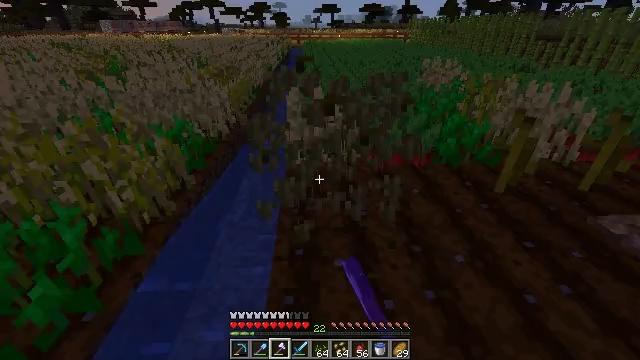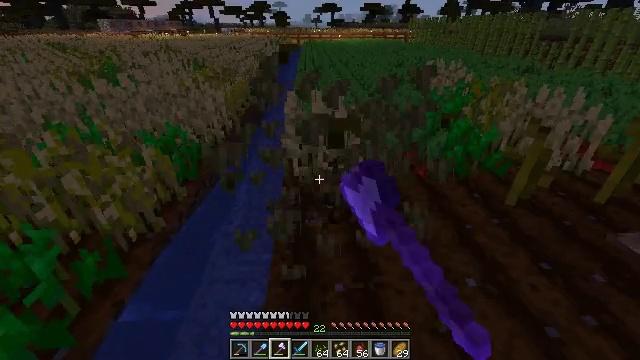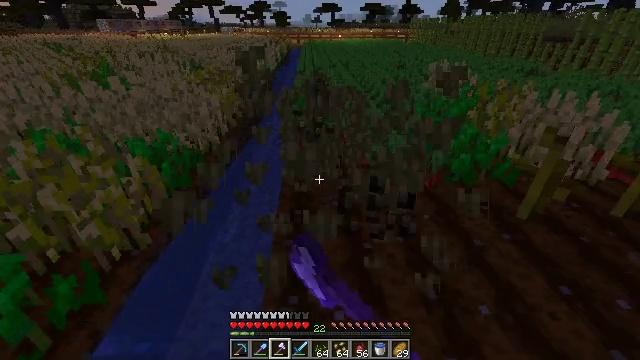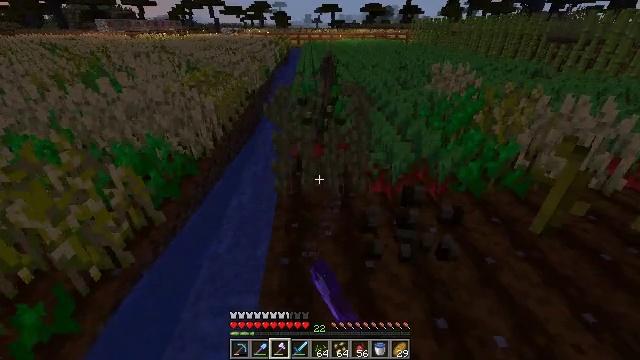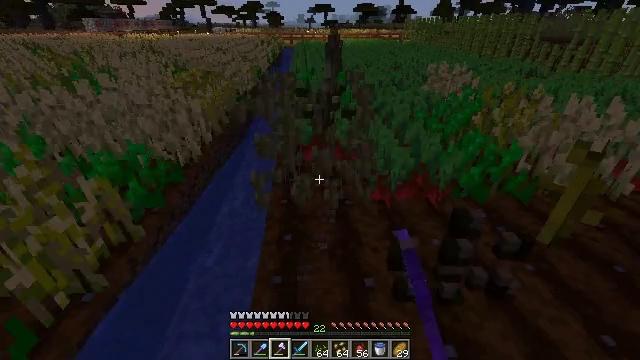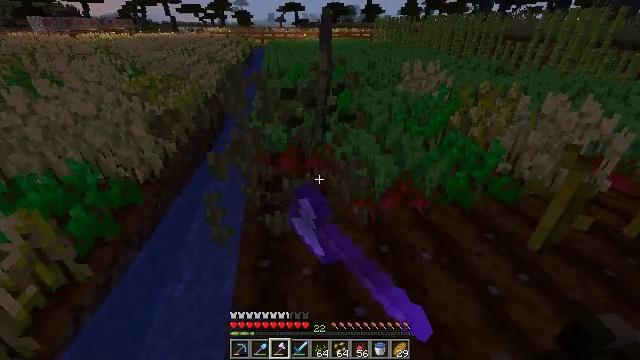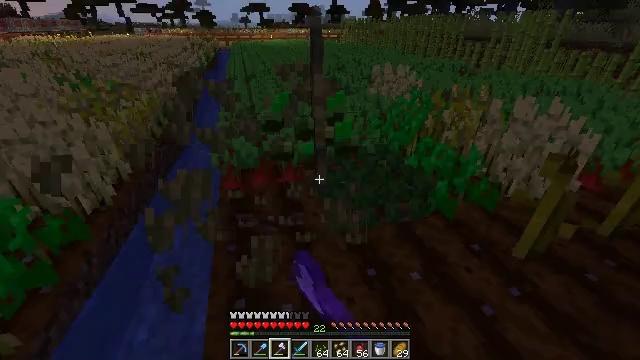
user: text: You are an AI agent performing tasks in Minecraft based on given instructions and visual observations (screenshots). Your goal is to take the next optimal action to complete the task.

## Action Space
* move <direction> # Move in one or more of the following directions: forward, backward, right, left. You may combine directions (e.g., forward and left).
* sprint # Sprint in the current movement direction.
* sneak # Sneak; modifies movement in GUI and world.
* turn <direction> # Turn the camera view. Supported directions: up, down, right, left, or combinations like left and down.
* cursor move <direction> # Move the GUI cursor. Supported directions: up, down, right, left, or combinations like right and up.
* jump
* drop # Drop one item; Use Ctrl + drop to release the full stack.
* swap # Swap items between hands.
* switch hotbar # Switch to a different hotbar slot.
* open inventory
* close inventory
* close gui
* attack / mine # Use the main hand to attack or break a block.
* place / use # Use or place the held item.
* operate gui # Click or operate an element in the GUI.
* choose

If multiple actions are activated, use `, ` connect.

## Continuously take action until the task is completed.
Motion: motion action
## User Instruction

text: Collect wheat crops.
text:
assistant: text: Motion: move forward, attack / mine
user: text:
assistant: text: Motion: move forward, attack / mine
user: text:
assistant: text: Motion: move forward, attack / mine
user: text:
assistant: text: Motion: move forward, turn right, attack / mine
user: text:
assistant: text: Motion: move forward, turn right, attack / mine
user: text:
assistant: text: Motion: move forward, turn right, attack / mine
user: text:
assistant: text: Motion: attack / mine